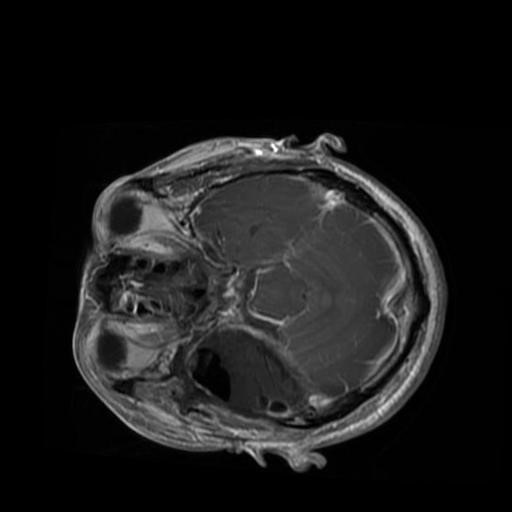
Label: brain_glioma